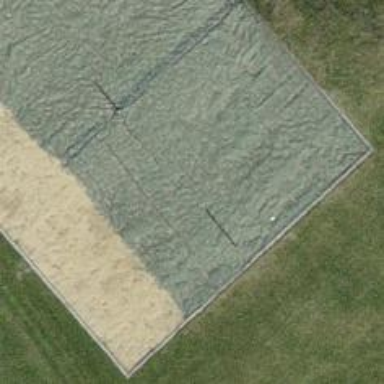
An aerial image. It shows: Sandy pitch for beach volleyball.